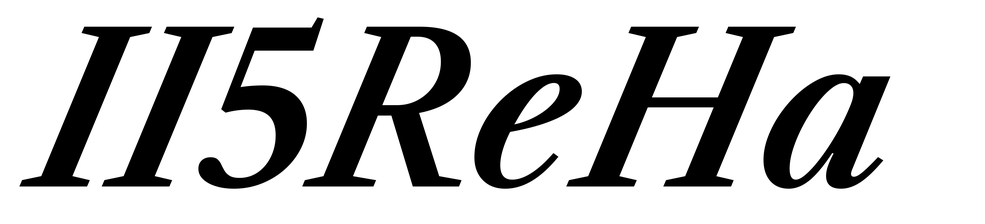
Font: LibreCaslonText-Italic_SemiBold_Italic